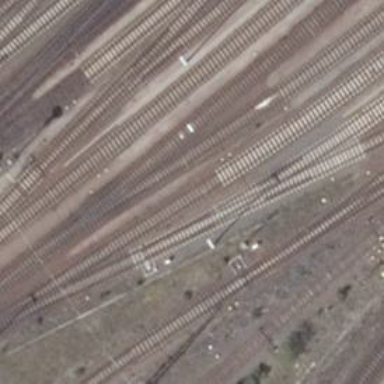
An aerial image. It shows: Railway switch.